Question: So I'm going to try to explain my issue as best I can.
I have 2 View Controllers on a Storyboard. One is the "main" VC and the second is a "EULA" VC.
The main view controller has a UIWebView which loads the primary UI and works fine. This controller uses code to perform a Modal segue to the EULA VC which is created in the interface builder. This also works fine.
Now here lies my problem. The EULA view controller also has a UIWebView on it but I can't seem to connect this view controller to any connection by means of CTRL + drag. The "main" UIWebView is connected to ViewController.h
This is how I create my connection with CTRL + drag:

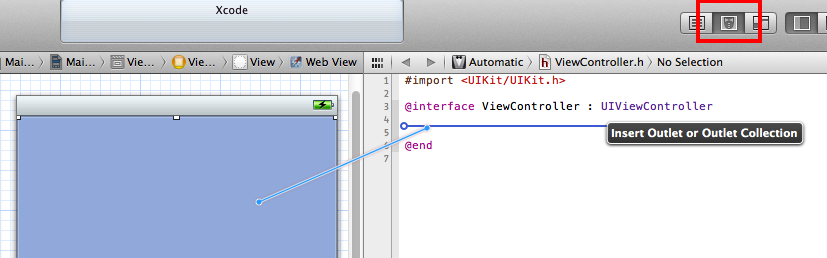
Answer: Have you set up the EULAViewController.h as the custom class for the ViewController in Interface builder? Select the UIViewContoller in Interface Builder and in the third tab make sure the class is correct. Here is a screenshot explaining what I am saying:

Also make sure you have selected the correct file in the right pane, both red boxes should show the name of your custom UIViewController subclass: